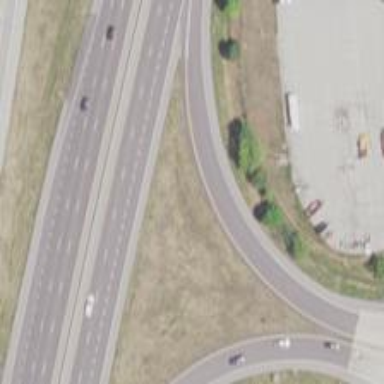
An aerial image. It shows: Trunk link highway.